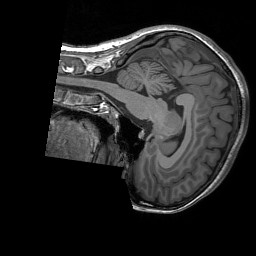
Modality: T1w
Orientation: sagittal
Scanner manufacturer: siemens
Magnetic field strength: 3 T
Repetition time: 1.76 s
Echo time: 0.0022 s